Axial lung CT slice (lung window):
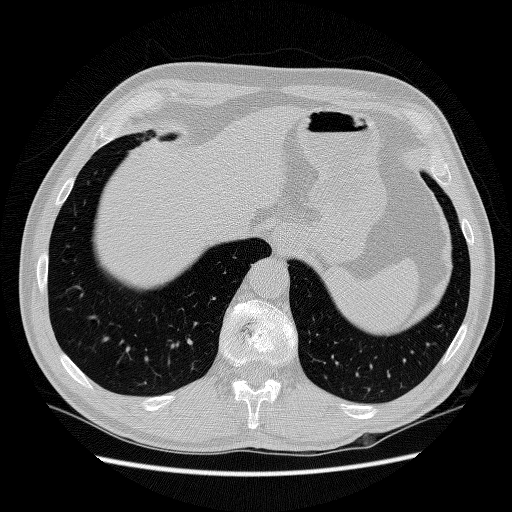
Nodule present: no